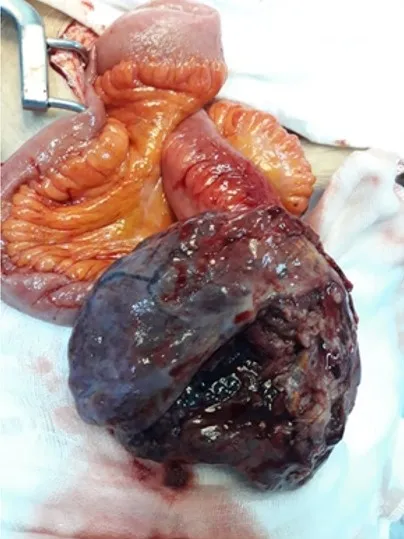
Per operative photo of the mass.
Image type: medical_photograph (other_medical_photograph)